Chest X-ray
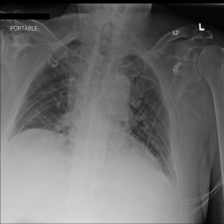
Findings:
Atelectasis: negative
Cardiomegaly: negative
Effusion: negative
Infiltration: negative
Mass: negative
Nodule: negative
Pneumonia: negative
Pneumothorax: negative
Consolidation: negative
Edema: negative
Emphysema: negative
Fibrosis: negative
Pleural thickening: negative
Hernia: negative